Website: macys
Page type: customer-info-address
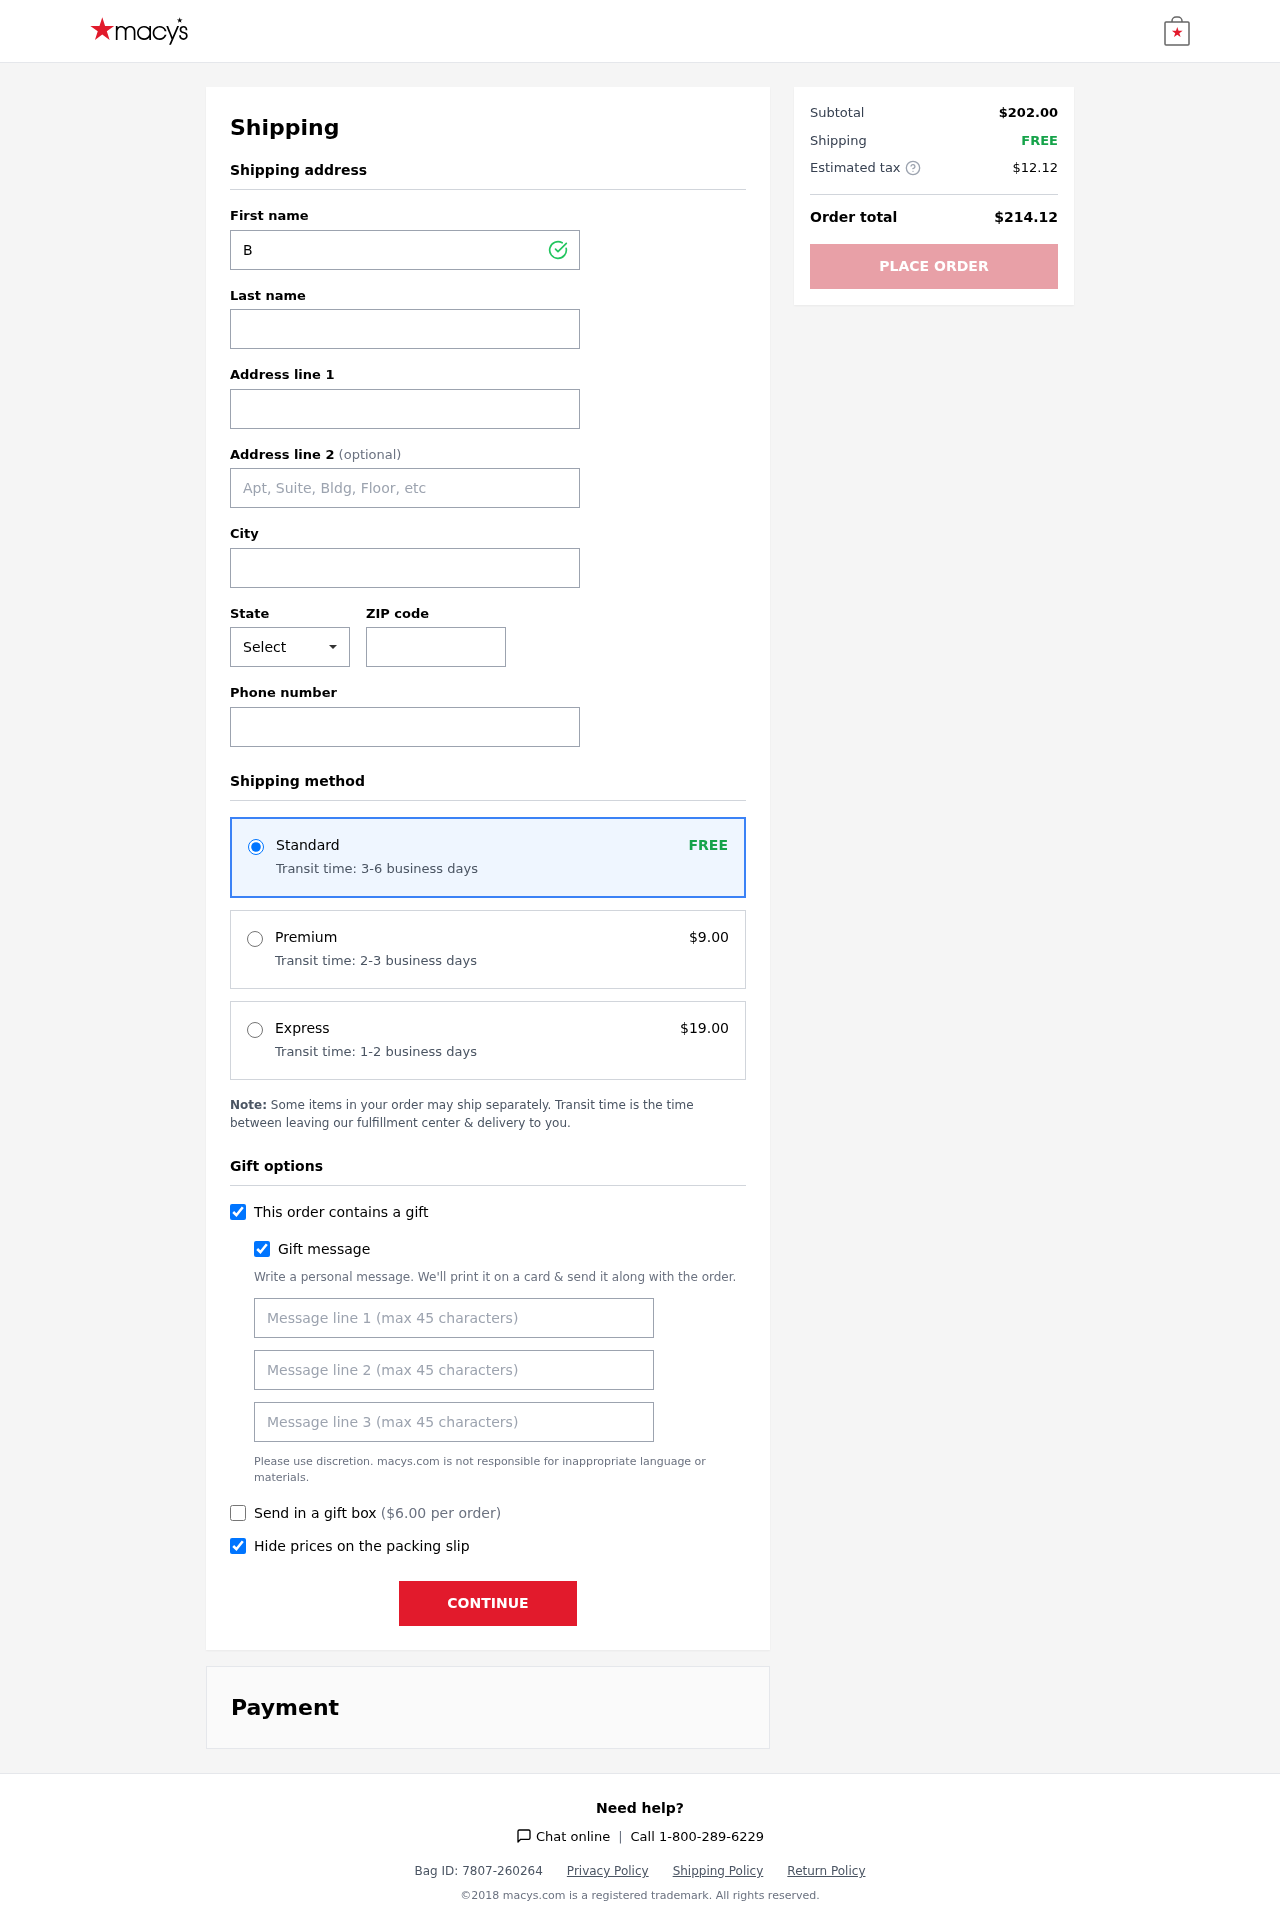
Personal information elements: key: PII_CITY
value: North Heidi
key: PII_FIRSTNAME
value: Brian
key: PII_GIFT_MESSAGE
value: Hey April, I saw these ankle boots and instantly thought of you—they're totally your style! I hope they add a little extra flair to your days. Enjoy every step!  Brian
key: PII_LASTNAME
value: Garcia
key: PII_PHONE
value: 3425612620
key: PII_POSTCODE
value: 07692
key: PII_STATE_ABBR
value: MO
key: PII_STREET
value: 4607 David Valleys Apt. 426
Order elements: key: ORDER_SHIPPING_STANDARD
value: FREE
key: ORDER_SHIPPING_STANDARD_TIME
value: Transit time: 3-6 business days
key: ORDER_SHIPPING_PREMIUM
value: $9.00
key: ORDER_SHIPPING_PREMIUM_TIME
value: Transit time: 2-3 business days
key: ORDER_SHIPPING_EXPRESS
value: $19.00
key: ORDER_SHIPPING_EXPRESS_TIME
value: Transit time: 1-2 business days
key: ORDER_GIFT_BOX_FEE
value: $6.00
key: ORDER_SUBTOTAL
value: $202.00
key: ORDER_SHIPPING_COST
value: FREE
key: ORDER_TAX
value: $12.12
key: ORDER_TOTAL
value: $214.12